Question: I have a pandas datetime column where dates are not sorted. I want to select all the dates for which the next 6 consecutive dates are available in the column without any missing day in between.
My data looks something like this and I have marked the date I want in the image.

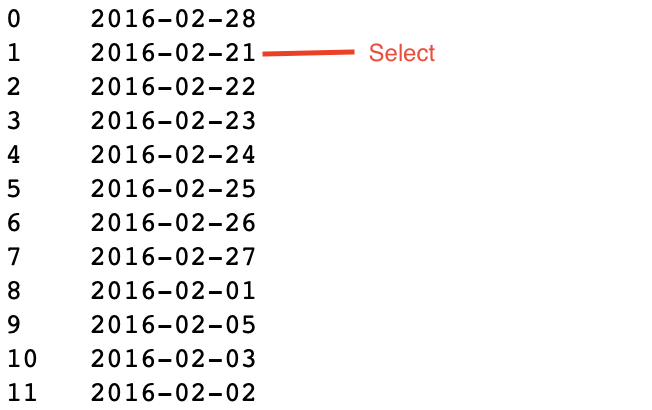
Answer: Try this:
'''
import pandas as pd
from datetime import timedelta
df = pd.read_excel(r'C:\Users\me\Desktop\Sovrflw_data.xlsx')
df
'''
# 1 - Sort the dates
'''
df.sort_values(by='dates', inplace=True)
'''
# 2- run the code to select the dates
'''
df[df['dates'] - df['dates'].shift(-6) == timedelta(-6)]
'''
# 3 - If needed undo the sort so the dataframe goes back to the original state
'''
df.sort_index(inplace=True)
'''
<URL>